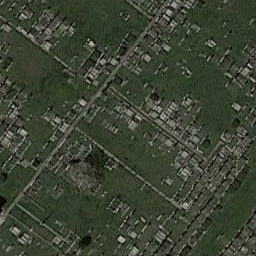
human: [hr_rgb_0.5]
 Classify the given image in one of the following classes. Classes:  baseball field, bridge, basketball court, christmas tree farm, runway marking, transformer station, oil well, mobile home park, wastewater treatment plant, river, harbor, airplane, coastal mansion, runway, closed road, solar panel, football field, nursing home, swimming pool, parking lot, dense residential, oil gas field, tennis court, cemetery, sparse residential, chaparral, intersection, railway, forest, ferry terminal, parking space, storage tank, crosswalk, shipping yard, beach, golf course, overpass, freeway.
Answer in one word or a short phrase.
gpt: cemetery